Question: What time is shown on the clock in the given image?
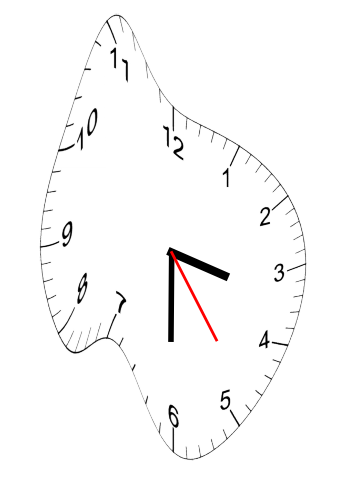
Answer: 03:30:24